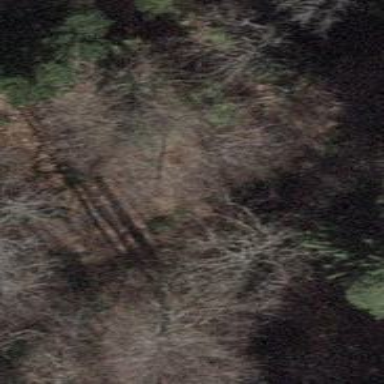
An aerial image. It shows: Path.